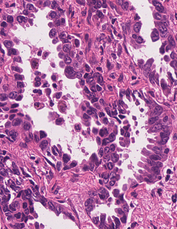
Tumor epithelial tissue: yes
Tumor-associated stroma tissue: yes
Normal tissue: no